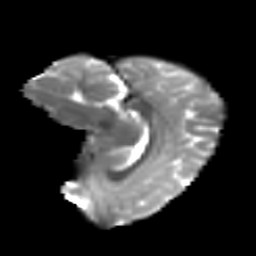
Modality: T2w
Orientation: sagittal
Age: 14
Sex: female
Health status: ill
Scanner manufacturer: ge
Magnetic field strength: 3 T
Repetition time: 6.752 s
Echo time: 0.079 s